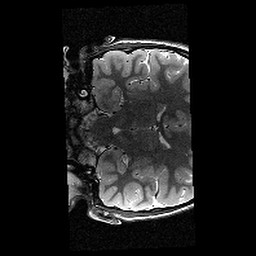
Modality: T2w
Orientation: coronal
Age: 9
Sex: female
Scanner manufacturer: siemens
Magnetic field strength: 3 T
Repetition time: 9.23 s
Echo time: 0.067 s